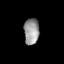
Tissue: lung
Cell type: Epithelial cells
Senescence score: 0.2422
Nuclear area (px): 388
Mean DAPI intensity: 152.441